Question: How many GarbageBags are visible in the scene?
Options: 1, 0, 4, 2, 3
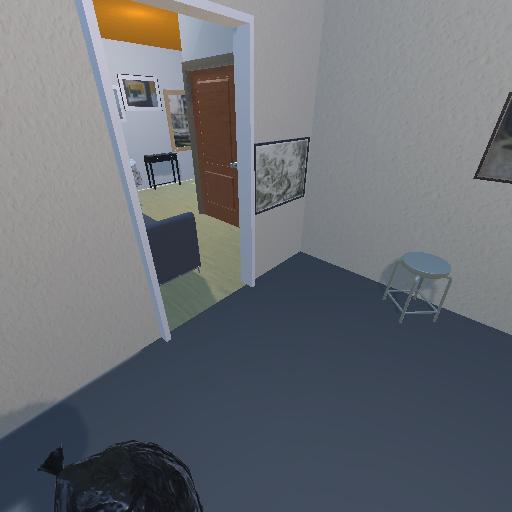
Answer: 1